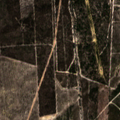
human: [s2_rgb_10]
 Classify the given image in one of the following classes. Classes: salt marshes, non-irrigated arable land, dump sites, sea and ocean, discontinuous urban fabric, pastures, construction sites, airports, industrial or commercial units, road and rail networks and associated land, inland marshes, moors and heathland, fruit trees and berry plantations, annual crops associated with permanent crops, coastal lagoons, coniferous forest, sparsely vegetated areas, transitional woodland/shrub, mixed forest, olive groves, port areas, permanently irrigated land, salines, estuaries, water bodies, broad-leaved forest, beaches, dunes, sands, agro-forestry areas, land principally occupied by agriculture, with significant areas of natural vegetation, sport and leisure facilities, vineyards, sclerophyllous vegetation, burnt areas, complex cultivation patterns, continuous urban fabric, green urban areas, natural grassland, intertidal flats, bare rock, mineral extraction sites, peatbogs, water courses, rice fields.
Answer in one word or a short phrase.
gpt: broad-leaved forest, transitional woodland/shrub